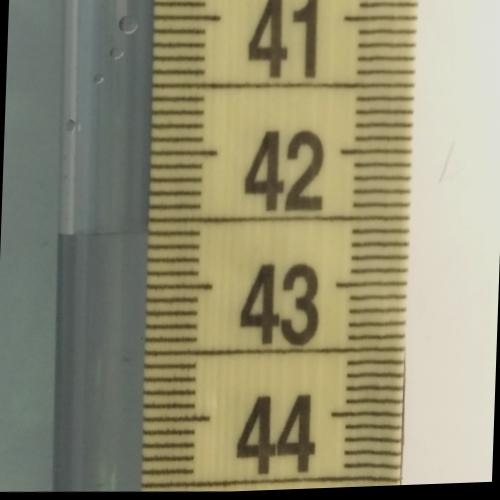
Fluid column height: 42.6 cm